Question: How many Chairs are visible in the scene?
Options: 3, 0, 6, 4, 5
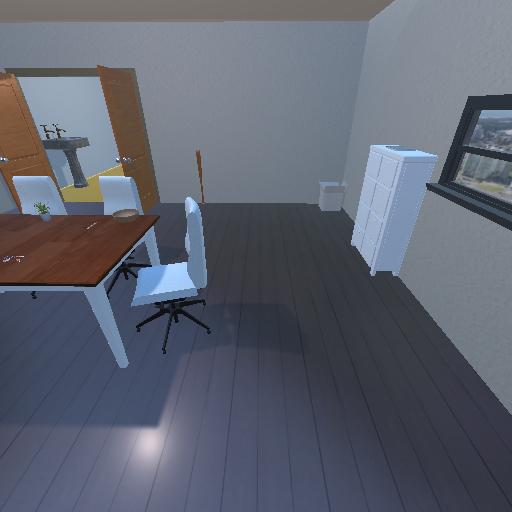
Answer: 3